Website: lowes
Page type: customer-info-address
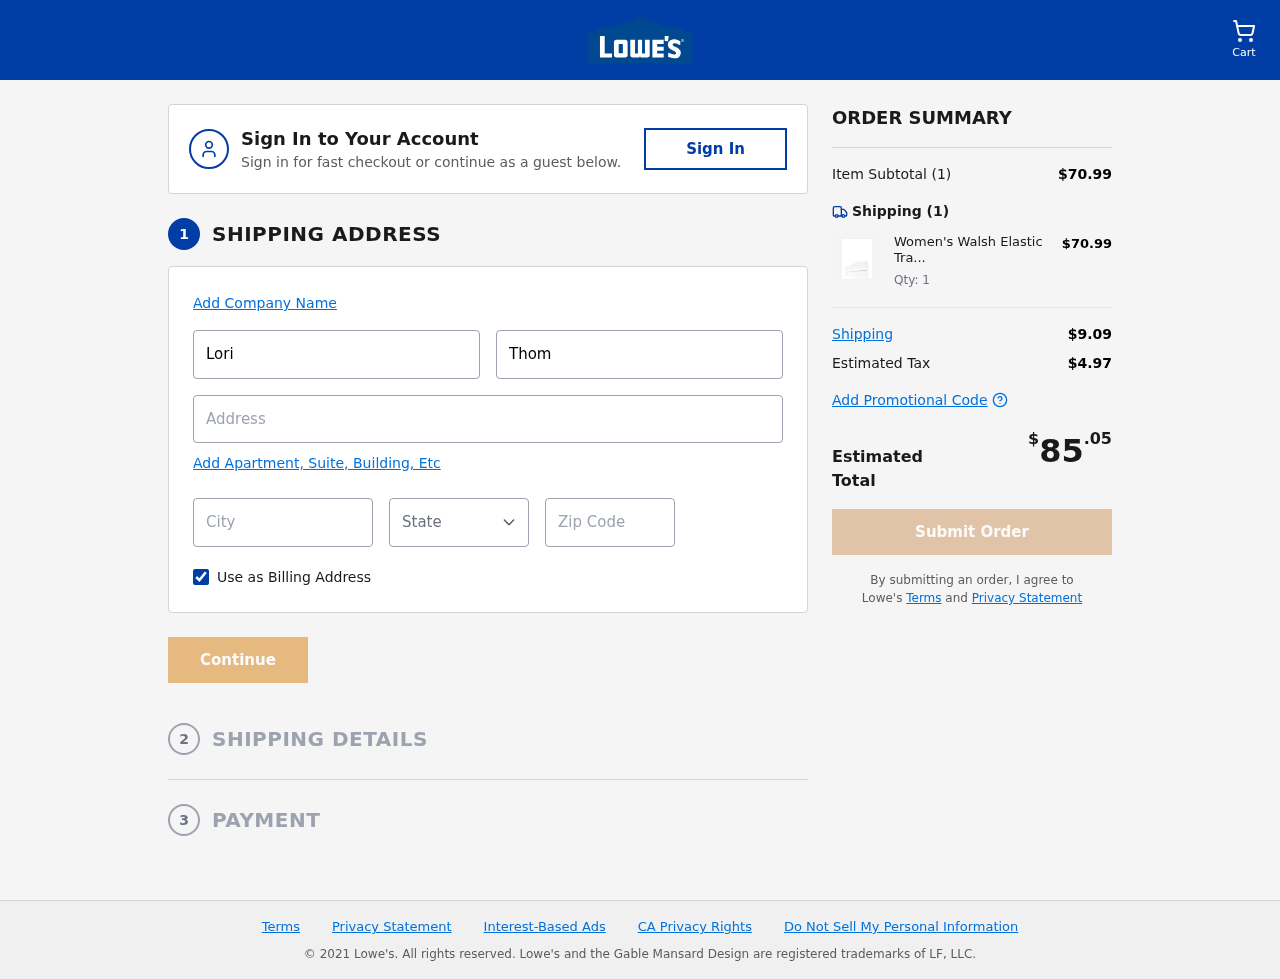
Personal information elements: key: PII_CITY
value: East Michael
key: PII_FIRSTNAME
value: Lori
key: PII_LASTNAME
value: Thomas
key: PII_POSTCODE
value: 07793
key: PII_STATE_ABBR
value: TX
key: PII_STREET
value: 261 Vicki Road Suite 806
Product elements: key: PRODUCT1_NAME
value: Women's Walsh Elastic Trainer White (White) 8 UK (41 EU)
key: PRODUCT1_PRICE
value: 70.99
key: PRODUCT1_QUANTITY
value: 1
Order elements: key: ORDER_NUM_ITEMS
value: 1
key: ORDER_SUBTOTAL
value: $70.99
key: ORDER_NUM_ITEMS2
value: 1
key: ORDER_SHIPPING_COST
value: $9.09
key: ORDER_TAX
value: $4.97
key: ORDER_TOTAL
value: $85.05